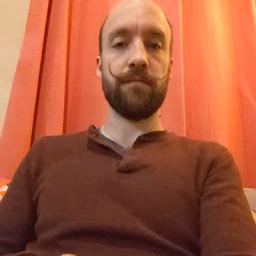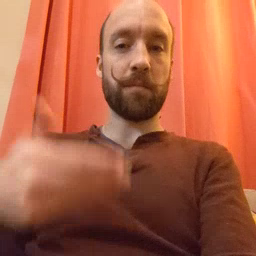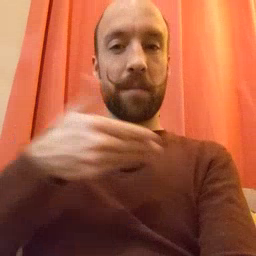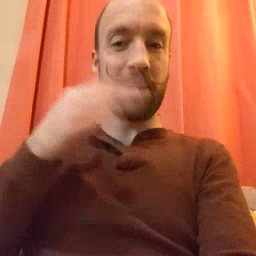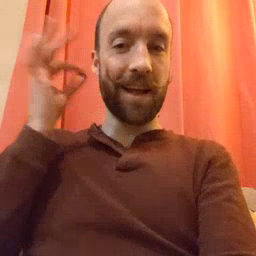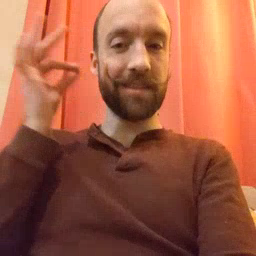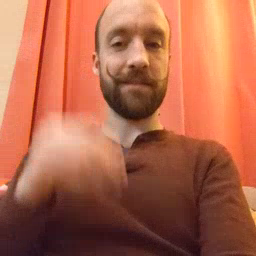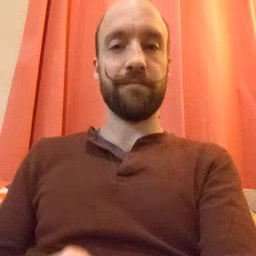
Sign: kitty